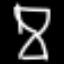
Label: hourglass